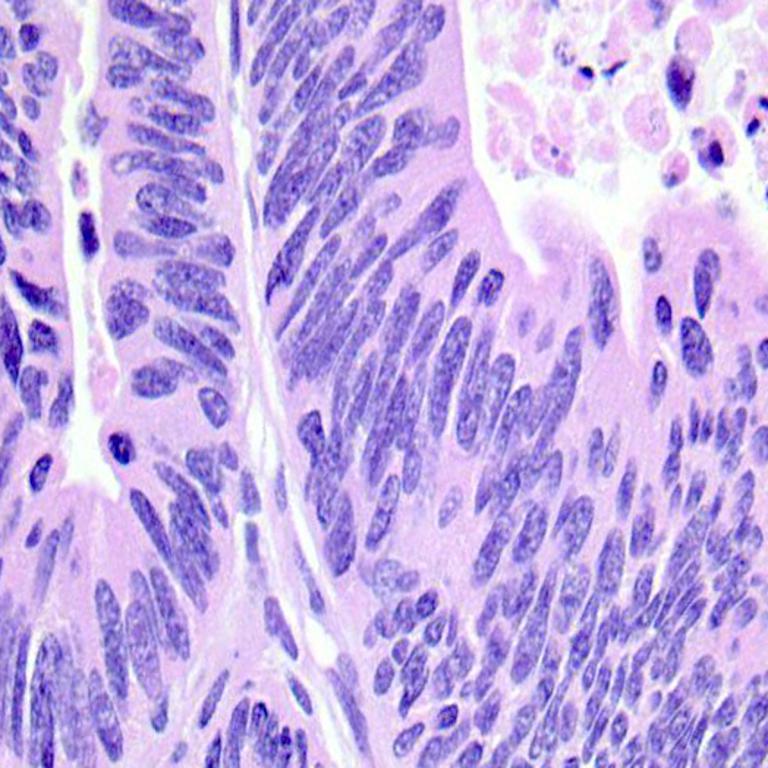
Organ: colon
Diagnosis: adenocarcinomas